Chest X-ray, PA view. Patient: 52 years old, sex M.
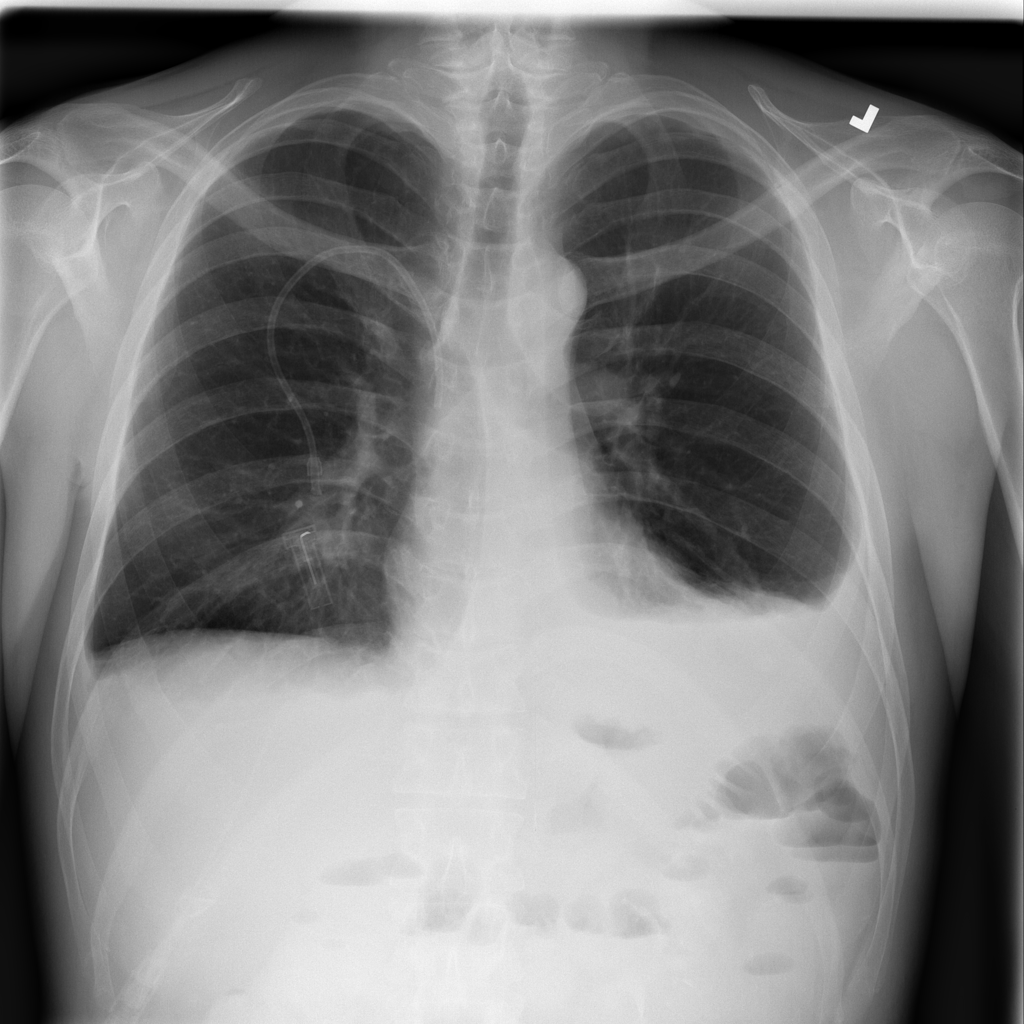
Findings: Effusion